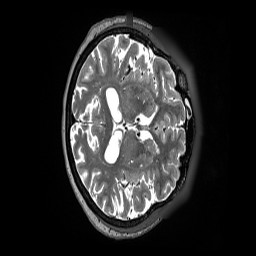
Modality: T2w
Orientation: axial
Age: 77
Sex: female